Aerial crown-view tile of a tropical tree (Barro Colorado Island, Panama), acquired 20250715:
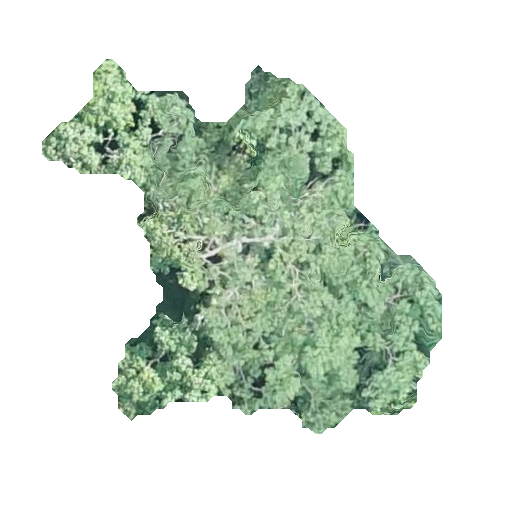
Species: Ceiba pentandra
GBIF accepted scientific name: Ceiba pentandra
Crown area: 127.434 m²